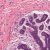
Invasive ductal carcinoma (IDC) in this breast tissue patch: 0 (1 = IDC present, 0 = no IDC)